Question: '/var'
I am using Buildroot to build an embedded linux system. I am trying to use a separate partition for /var, but this occurs for ANY mount point. My init system is systemd, udev for device management. I've edited my fstab to:
'''
# <file system> <mount pt> <type> <options> <dump> <pass>
/dev/root / ext2 rw,noauto 0 1
/dev/mmcblk0p4 /var ext2 defaults 0 2
proc /proc proc defaults 0 0
devpts /dev/pts devpts defaults,gid=5,mode=620 0 0
tmpfs /dev/shm tmpfs mode=0777 0 0
tmpfs /tmp tmpfs defaults 0 0
sysfs /sys sysfs defaults 0 0
tmpfs /run tmpfs defaults 0 0
'''
Once the system boots, I receive a message "", eventually followed by:
""
""
""
Same thing happens if I use '/var2', or anything else, as the mount point instead of '/var'. Once the boot fails, it enters emergency mode and the mount will then successfully occur. I can then exit system maintenance and everything works as expected. What is causing this delayed mount?? Have I missed a step?
Screenshot of output:

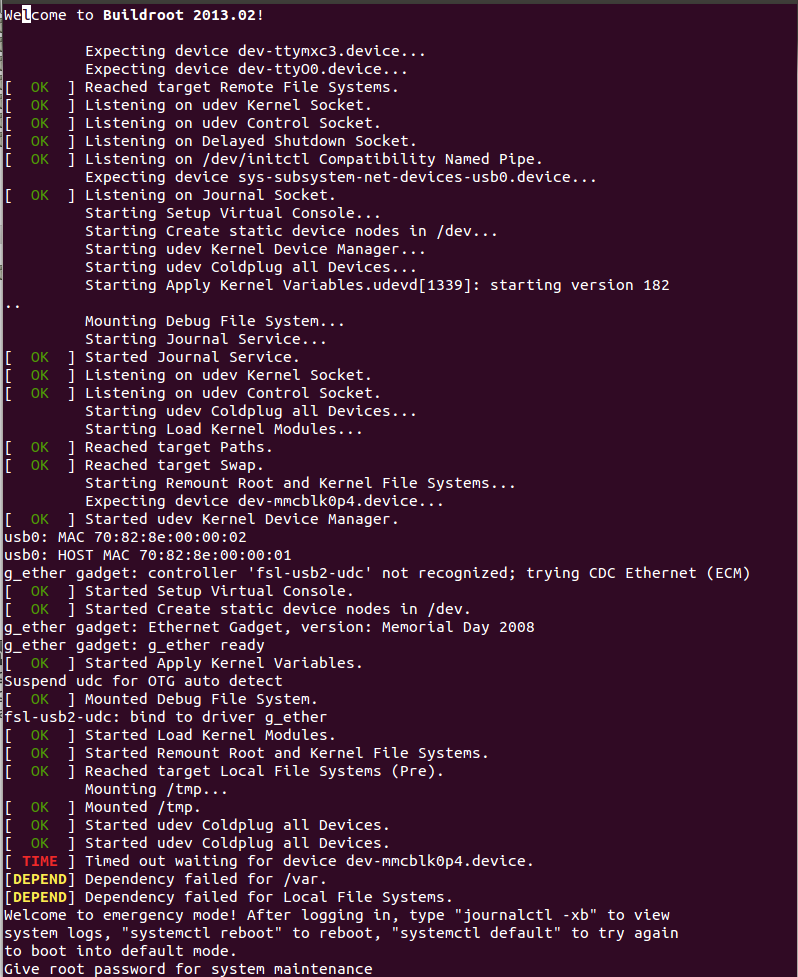
Answer: I had a similar issue here using systemd-208 with kernel 3.13.1 and 3.14.4 under Exherbo (similar to Gentoo): my separate partitions (/var, /home, /boot and even /swap) were mounted under the desired root location. Everything worked fine. Then, upgrading to systemd 213 the boot process stopped at the point, where the partitions should have been mounted with the message: 'A start job is running for dev-sdxx.device' until timeout of 1 min 30 sec. Afterwards I was in Emergency Mode.
Excerpt of
'''
$ journalctl -xb
Jun 09 13:50:29 exathlon systemd[1]: Job dev-disk-by-label-BAK_A4.device/start timed out.
Jun 09 13:50:29 exathlon systemd[1]: Timed out waiting for device dev-disk-by-label-BAK_A4.device.
Jun 09 13:50:29 exathlon systemd[1]: Dependency failed for /mnt/BAK_A4.
Jun 09 13:50:29 exathlon systemd[1]: Dependency failed for Local File Systems.
Jun 09 13:50:29 exathlon systemd[1]: Triggering OnFailure= dependencies of local-fs.target.
Jun 09 13:50:29 exathlon systemd[1]: Dependency failed for /export/LinuxMint13_KDE_64.
Jun 09 13:50:29 exathlon systemd[1]: Dependency failed for /export/SystemRescueCD-x86.
Jun 09 13:50:29 exathlon systemd[1]: Dependency failed for File System Check on /dev/disk/by-label/BAK_A4.
Jun 09 13:50:29 exathlon systemd[1]: Job dev-sdb11.device/start timed out.
Jun 09 13:50:29 exathlon systemd[1]: Timed out waiting for device dev-sdb11.device.
Jun 09 13:50:29 exathlon systemd[1]: Dependency failed for /var.
Jun 09 13:50:29 exathlon systemd[1]: Dependency failed for Update UTMP about System Boot/Shutdown.
Jun 09 13:50:29 exathlon systemd[1]: Dependency failed for Load/Save Random Seed.
Jun 09 13:50:29 exathlon systemd[1]: Dependency failed for File System Check on /dev/sdb11.
Jun 09 13:50:29 exathlon systemd[1]: Job dev-sdb8.device/start timed out.
Jun 09 13:50:29 exathlon systemd-journal[1044]: Forwarding to syslog missed 15 messages.
Jun 09 13:50:29 exathlon systemd[1]: Timed out waiting for device dev-sdb8.device.
Jun 09 13:50:29 exathlon systemd[1]: Dependency failed for /home.
Jun 09 13:50:29 exathlon systemd[1]: Dependency failed for File System Check on /dev/sdb8.
Jun 09 13:50:29 exathlon systemd[1]: Job dev-sda6.device/start timed out.
Jun 09 13:50:29 exathlon systemd[1]: Timed out waiting for device dev-sda6.device.
Jun 09 13:50:29 exathlon systemd[1]: Dependency failed for /boot.
Jun 09 13:50:29 exathlon systemd[1]: Dependency failed for File System Check on /dev/sda6.
Jun 09 13:50:29 exathlon systemd[1]: Job dev-sdb5.device/start timed out.
Jun 09 13:50:29 exathlon systemd[1]: Timed out waiting for device dev-sdb5.device.
Jun 09 13:50:29 exathlon systemd[1]: Dependency failed for /dev/sdb5.
'''
shows the failed attempts of mounting by systemd.
After looking up the internet I was able to find a remedy in configuring the kernel with
'''
CONFIG_FHANDLE=y (before: n)
'''
see 'systemd System and Service Manager' under
'''
REQUIREMENTS:
CONFIG_FHANDLE (libudev, mount and bind mount handling)
'''
source: <URL>
Afterwards the problem was solved, all partitions mounted again.
I cannot tell, why this was not happening / or was not required with systemd 208.